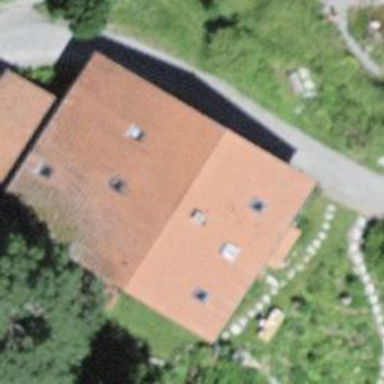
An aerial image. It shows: Residential building.